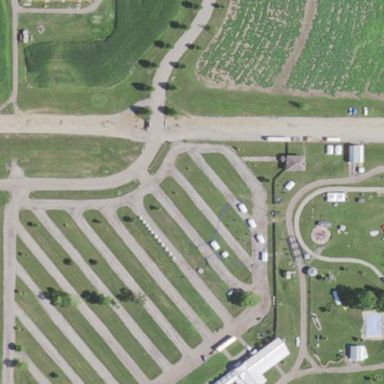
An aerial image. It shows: Parking area.